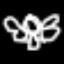
Label: angel